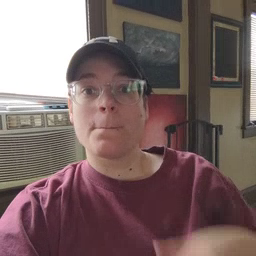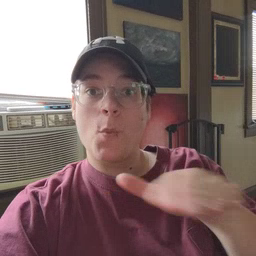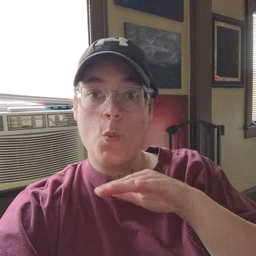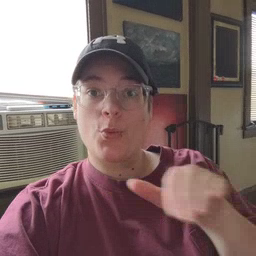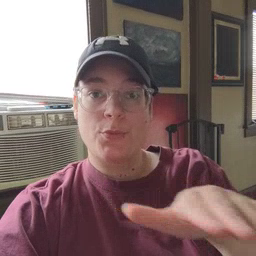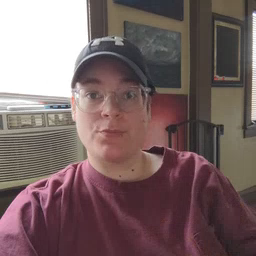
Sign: pool